Field crop: maize
Growth stage: 2
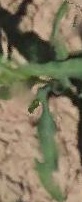
Species: maize